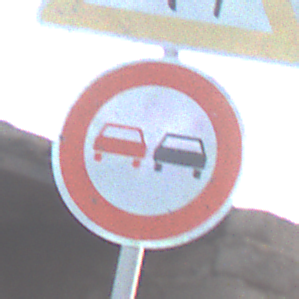
Verkehrszeichen: Ueberholverbot
Zusatzzeichen oben: KinderLinks
Umgebung: Outdoor, Nature
Tageszeit: SunriseSunset
Wetter: Clear
Licht: Natural
Jahreszeit: NotSpecified
Kontrast: LowContrast